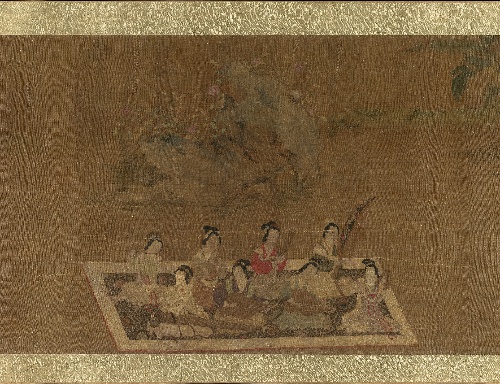
Title: 明  佚名   蘇蕙璇璣圖  卷|Lady Su Hui and Her Verse Puzzle
Artist: Qiu Ying
Artist bio: Chinese, ca. 1495–1552
Date: 16th century
Object type: Handscroll
Classification: Paintings
Medium: Handscroll; ink and color on silk
Culture: China
Period: Ming dynasty (1368–1644)
Dimensions: Image: 10 1/16 in. x 10 ft. 2 3/4 in. (25.6 x 311.8 cm)
Department: Asian Art
Credit line: Gift of George D. Pratt, 1933
Accession year: 1933
Repository: Metropolitan Museum of Art, New York, NY
Tags: Musical Instruments|Women